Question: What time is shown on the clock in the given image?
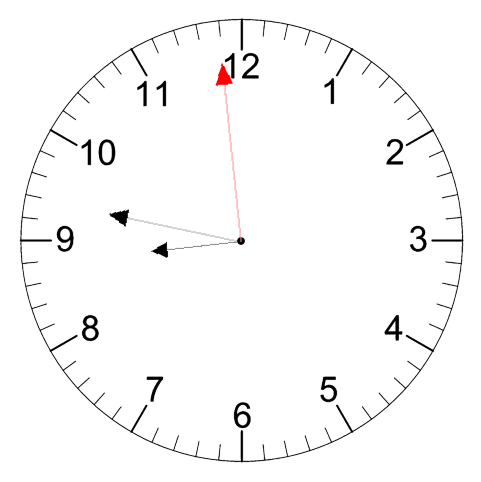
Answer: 08:46:59